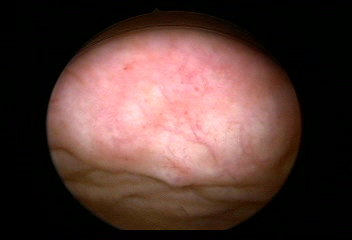
Modality: WLC
Class: Normal mucosa
Bladder cancer association: No